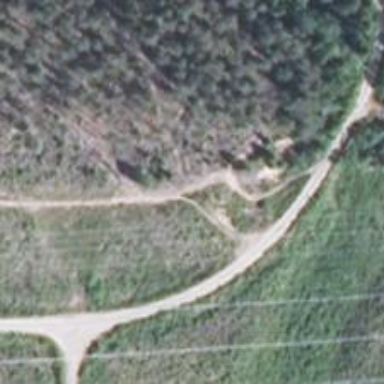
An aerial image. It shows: Path.